Question: I am trying to develop Amazon In-app in android. For this i download the sample code for from this site <URL> and do the same. But when I tried to push file on sdcard, the eclipse gives me following error:
'''
[2012-11-19 13:39:39 - ddms] transfer error: Permission denied
[2012-11-19 13:39:39] Failed to push selection: Permission denied
'''

Is there any way to change the permissions of root folder of Kindle Fire?
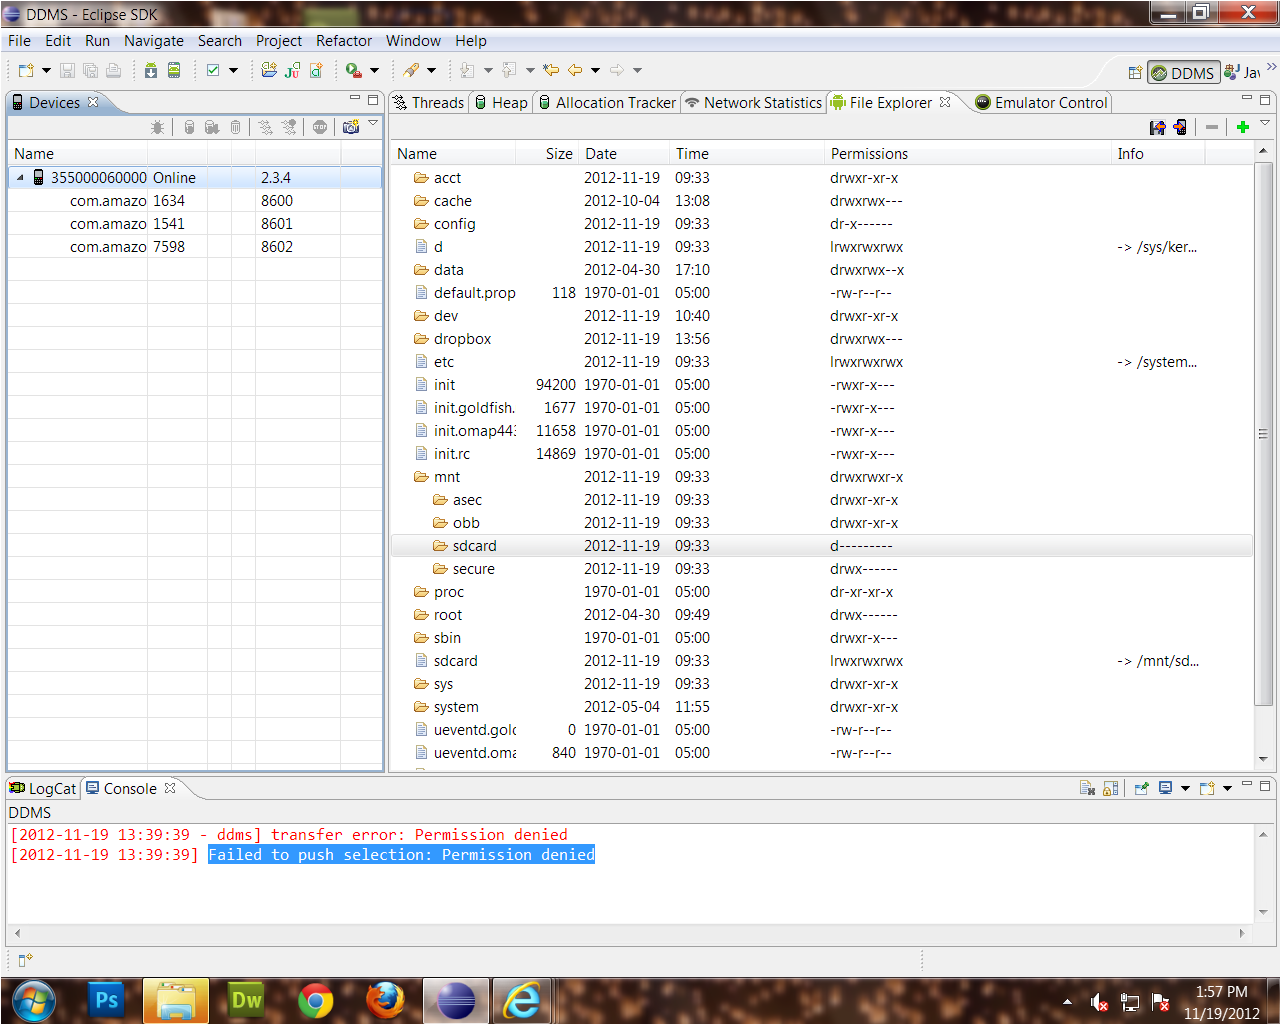
Answer: Please try to use <URL>...
Following are some chmod sample:
>
1. Add single permission to a file/directory
Changing permission to a single set. + symbol means adding permission.
For example, do the following to give execute permission for the user
irrespective of anything else:'''
$ chmod u+x filename
'''
1. Add multiple permission to a file/directory
Use comma to separate the multiple permission sets as shown below.> $ chmod u+r,g+x filename
1. Remove permission from a file/directory
Following example removes read and write permission for the user.> $ chmod u-rx filename
1. Change permission for all roles on a file/directory
Following example assigns execute privilege to user, group and others
(basically anybody can execute this file).> $ chmod a+x filename
1. Make permission for a file same as another file (using reference)
If you want to change a file permission same as another file, use the
reference option as shown below. In this example, file2's permission
will be set exactly same as file1's permission.> $ chmod --reference=file1 file2
1. Apply the permission to all the files under a directory recursively
Use option -R to change the permission recursively as shown below.> $ chmod -R 755 directory-name/
1. Change execute permission only on the directories (files are not affected)
On a particular directory if you have multiple sub-directories and
files, the following command will assign execute permission only to
all the sub-directories in the current directory (not the files in the
current directory).> $ chmod u+X *